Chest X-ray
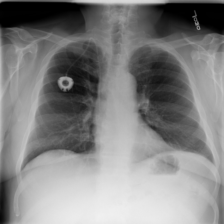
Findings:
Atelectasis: negative
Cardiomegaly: negative
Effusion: negative
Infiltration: negative
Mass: negative
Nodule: negative
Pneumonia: negative
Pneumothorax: negative
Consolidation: negative
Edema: negative
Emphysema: negative
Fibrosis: negative
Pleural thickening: negative
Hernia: negative